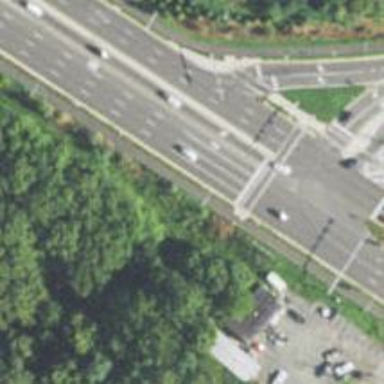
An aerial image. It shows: Expressway with asphalt surface categorized as trunk highway.